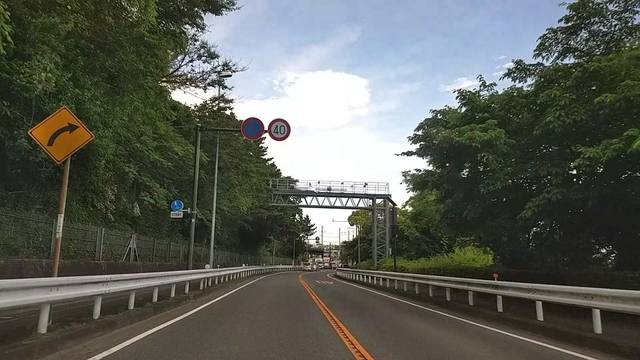
Region: Japan
Coordinates: 35.247, 139.139